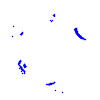
Particle: pion